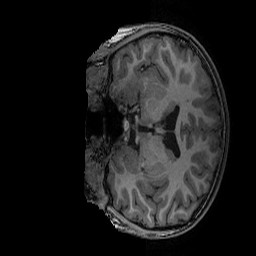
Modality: T1w
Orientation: coronal
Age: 12
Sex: male
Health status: ill
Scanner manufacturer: ge
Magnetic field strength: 3 T
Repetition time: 0.007664 s
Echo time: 0.00342 s